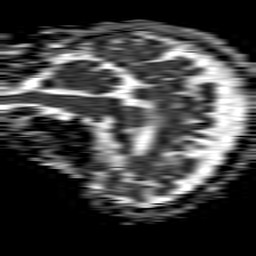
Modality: ADC
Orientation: sagittal
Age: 70
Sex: female
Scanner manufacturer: philips
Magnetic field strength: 1.5 T
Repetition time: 4.6 s
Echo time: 0.08631 s